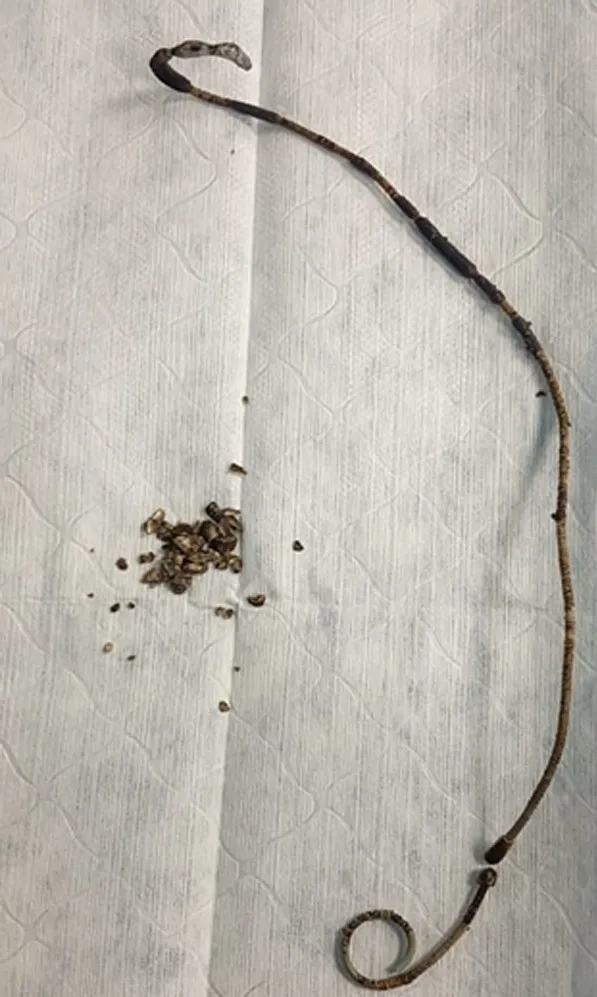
Removed Double-J stent showed a broken piece and the rest of Double-J with encrustation, with fragmented stones remove by PCNL.
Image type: radiology (x_ray)